Question: There are some blocks in the picture. Find the smallest square area that can place all the small blocks in the area in a suitable way without overlapping. Return the length of the square side.
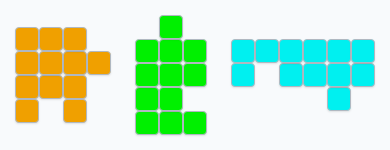
Answer: 6